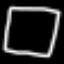
Label: square